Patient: sex M, age 50
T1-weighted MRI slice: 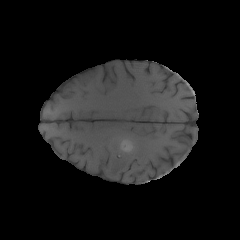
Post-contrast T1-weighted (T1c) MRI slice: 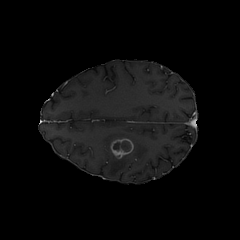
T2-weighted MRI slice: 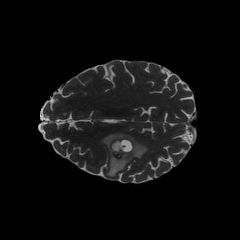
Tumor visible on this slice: yes
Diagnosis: Glioblastoma, IDH-wildtype
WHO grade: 4